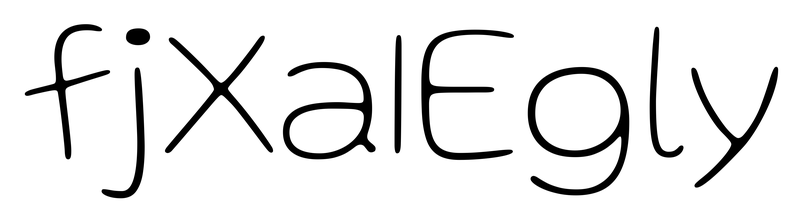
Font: Gluten_Thin